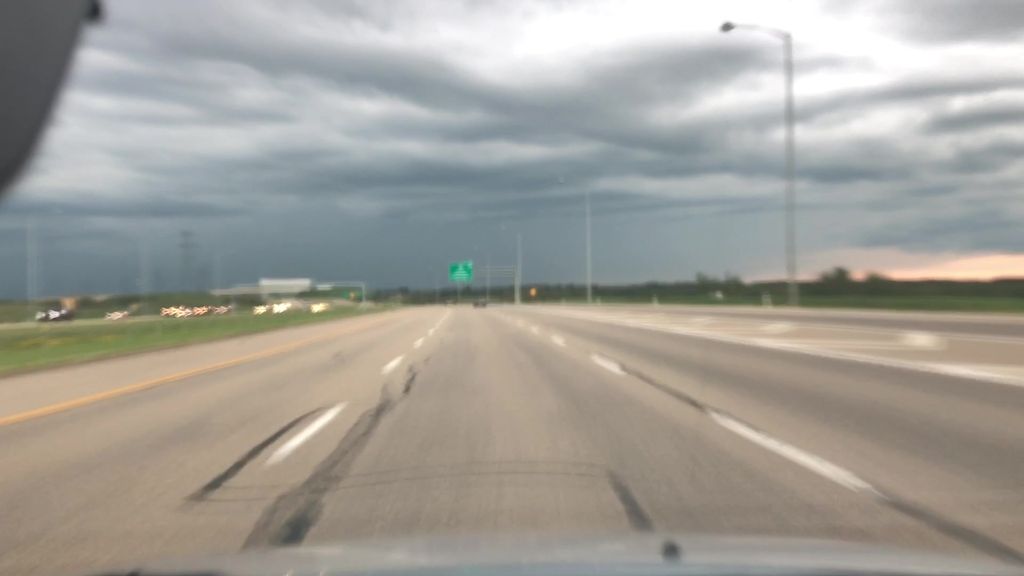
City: edmonton